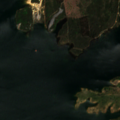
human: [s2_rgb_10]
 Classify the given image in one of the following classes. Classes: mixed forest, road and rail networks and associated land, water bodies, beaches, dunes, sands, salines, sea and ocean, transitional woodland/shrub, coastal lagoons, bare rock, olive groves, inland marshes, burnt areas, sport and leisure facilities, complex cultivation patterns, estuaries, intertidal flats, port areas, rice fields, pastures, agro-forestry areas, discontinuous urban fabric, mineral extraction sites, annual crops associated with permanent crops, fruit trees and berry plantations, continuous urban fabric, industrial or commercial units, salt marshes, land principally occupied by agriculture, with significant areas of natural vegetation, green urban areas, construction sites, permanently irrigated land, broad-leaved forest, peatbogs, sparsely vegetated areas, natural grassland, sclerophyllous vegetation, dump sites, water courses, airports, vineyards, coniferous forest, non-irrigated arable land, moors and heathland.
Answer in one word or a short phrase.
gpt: continuous urban fabric